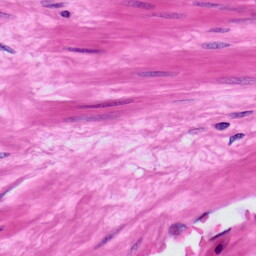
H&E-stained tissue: Prostate